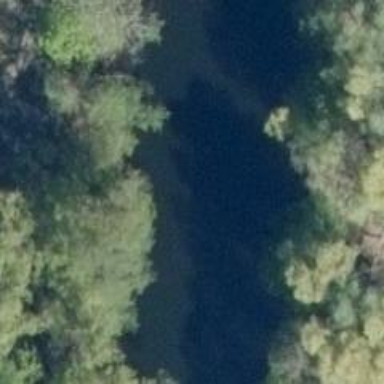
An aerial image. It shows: Canal.